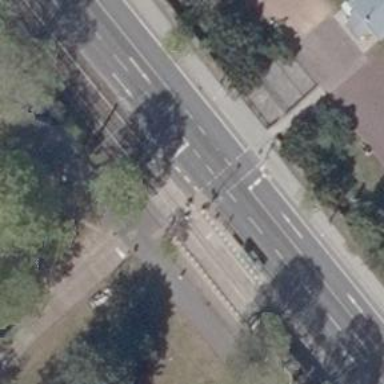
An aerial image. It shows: Pedestrian crossing controlled by traffic signals.